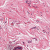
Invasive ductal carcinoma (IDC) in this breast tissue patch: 0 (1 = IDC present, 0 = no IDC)